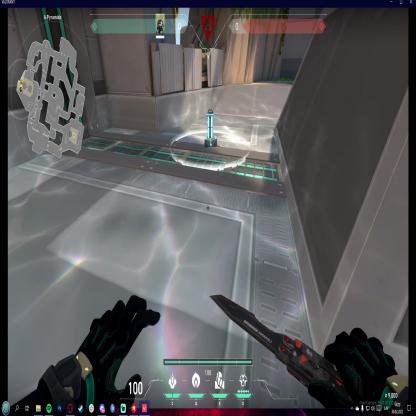
Label: planted spike